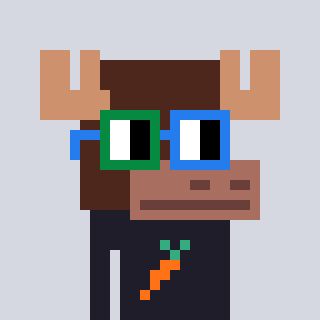
a pixel art character with square green and blue glasses, a moose-shaped head and a grayscale-colored body on a cool background